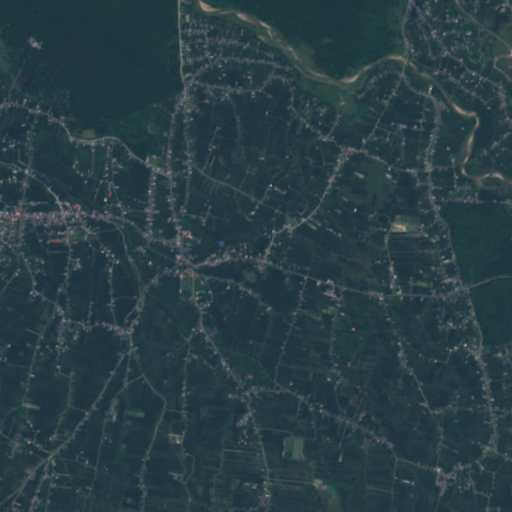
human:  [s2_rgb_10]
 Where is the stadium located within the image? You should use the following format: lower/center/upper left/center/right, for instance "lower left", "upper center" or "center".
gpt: The stadium is located in the upper left of the image.
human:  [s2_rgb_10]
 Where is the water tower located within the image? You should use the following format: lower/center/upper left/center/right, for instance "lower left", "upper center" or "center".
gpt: The water tower is located in the center left of the image.
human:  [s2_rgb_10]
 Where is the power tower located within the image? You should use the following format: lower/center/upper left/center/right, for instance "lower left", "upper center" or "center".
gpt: There is no power tower in the image.